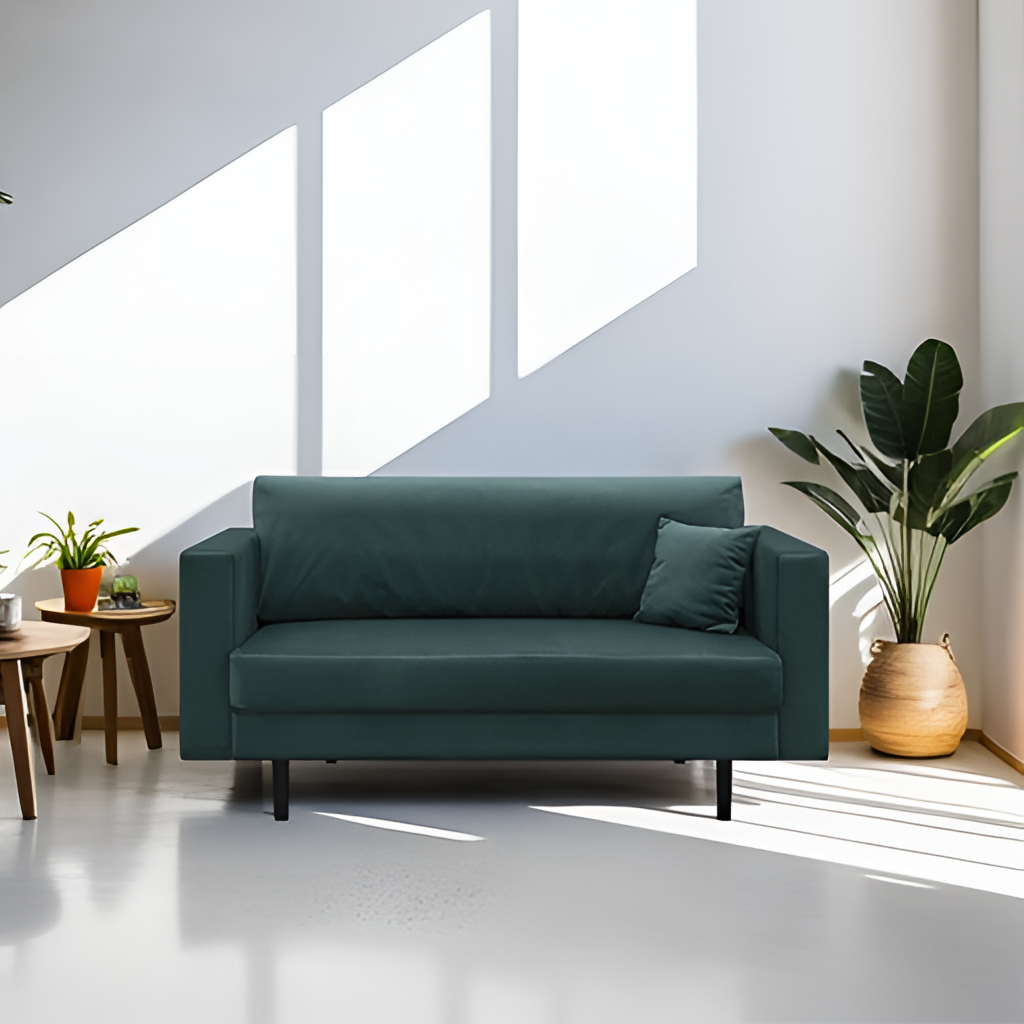
living room, fabric sofa, modern, gray concrete flooring, with smooth pattern, gray paint wallpaper, with solid pattern